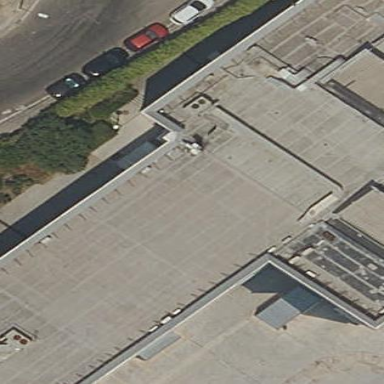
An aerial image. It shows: Office building.